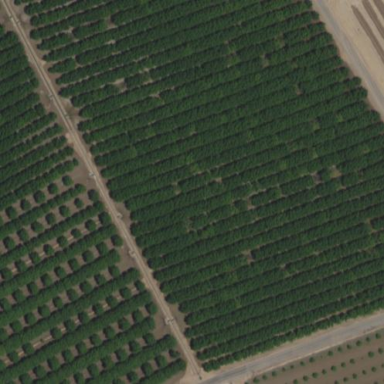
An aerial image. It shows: Orchard.